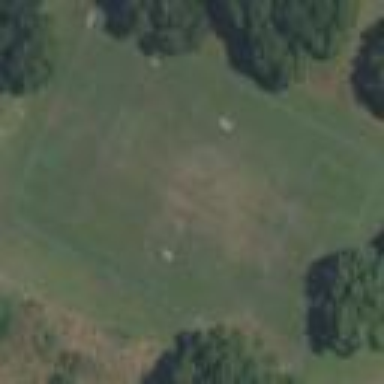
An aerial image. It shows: Soccer pitch for leisure land activities.